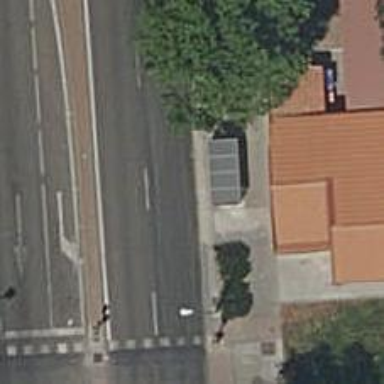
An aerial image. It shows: Bus stop with platform for public transport.